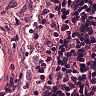
Metastatic tissue present: no